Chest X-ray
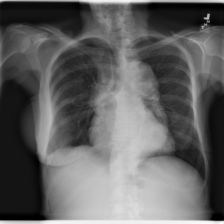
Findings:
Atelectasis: negative
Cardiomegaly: positive
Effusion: negative
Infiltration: negative
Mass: negative
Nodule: negative
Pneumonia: negative
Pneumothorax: negative
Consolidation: negative
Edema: negative
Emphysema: negative
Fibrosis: negative
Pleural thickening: negative
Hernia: negative